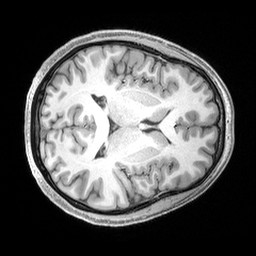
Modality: T1w
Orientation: axial
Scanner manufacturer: siemens
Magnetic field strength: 3 T
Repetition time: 2.4 s
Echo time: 0.00215 s